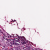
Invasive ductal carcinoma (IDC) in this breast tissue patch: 0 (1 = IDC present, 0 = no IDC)